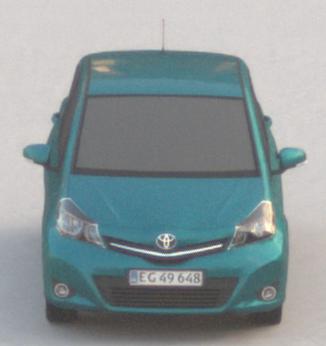
Make: Toyota
Model: Yaris 1.0
Detailed model: Yaris (XP9)
Model produced from: 2009/01
Model produced until: 2010/10
Doors: 3
Color: blue
Road condition: dry road
Daytime: sunrise or sunset
Contrast: low contrast